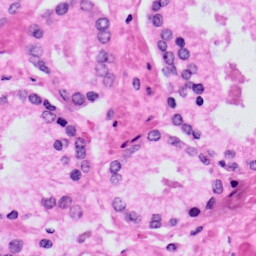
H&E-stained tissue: Prostate